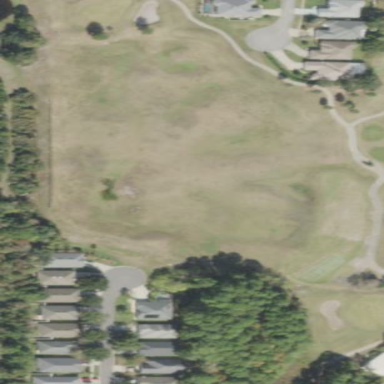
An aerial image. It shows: Grassy area used as driving range for golf.